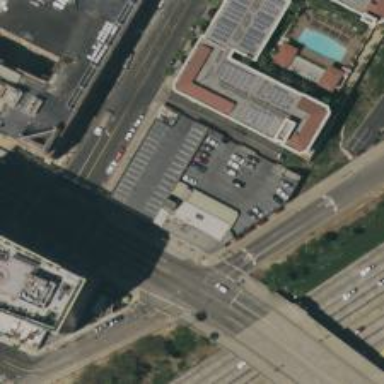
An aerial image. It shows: Commercial building.